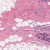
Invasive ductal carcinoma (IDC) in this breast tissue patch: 1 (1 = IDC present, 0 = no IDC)